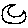
Label: moon